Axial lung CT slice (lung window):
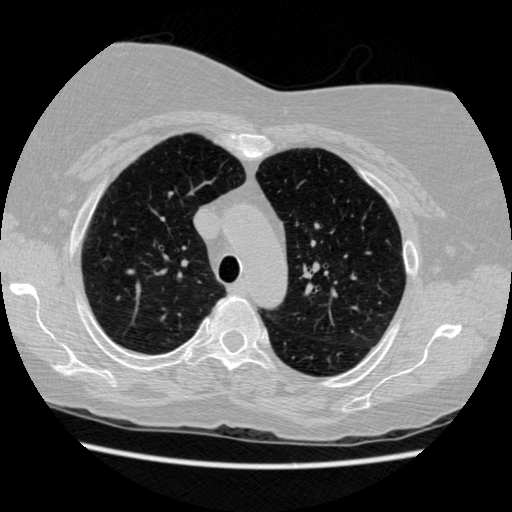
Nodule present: no